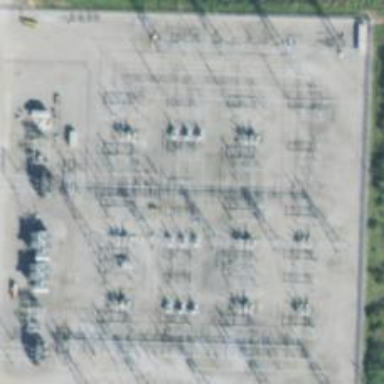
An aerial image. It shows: Switch for power supply.